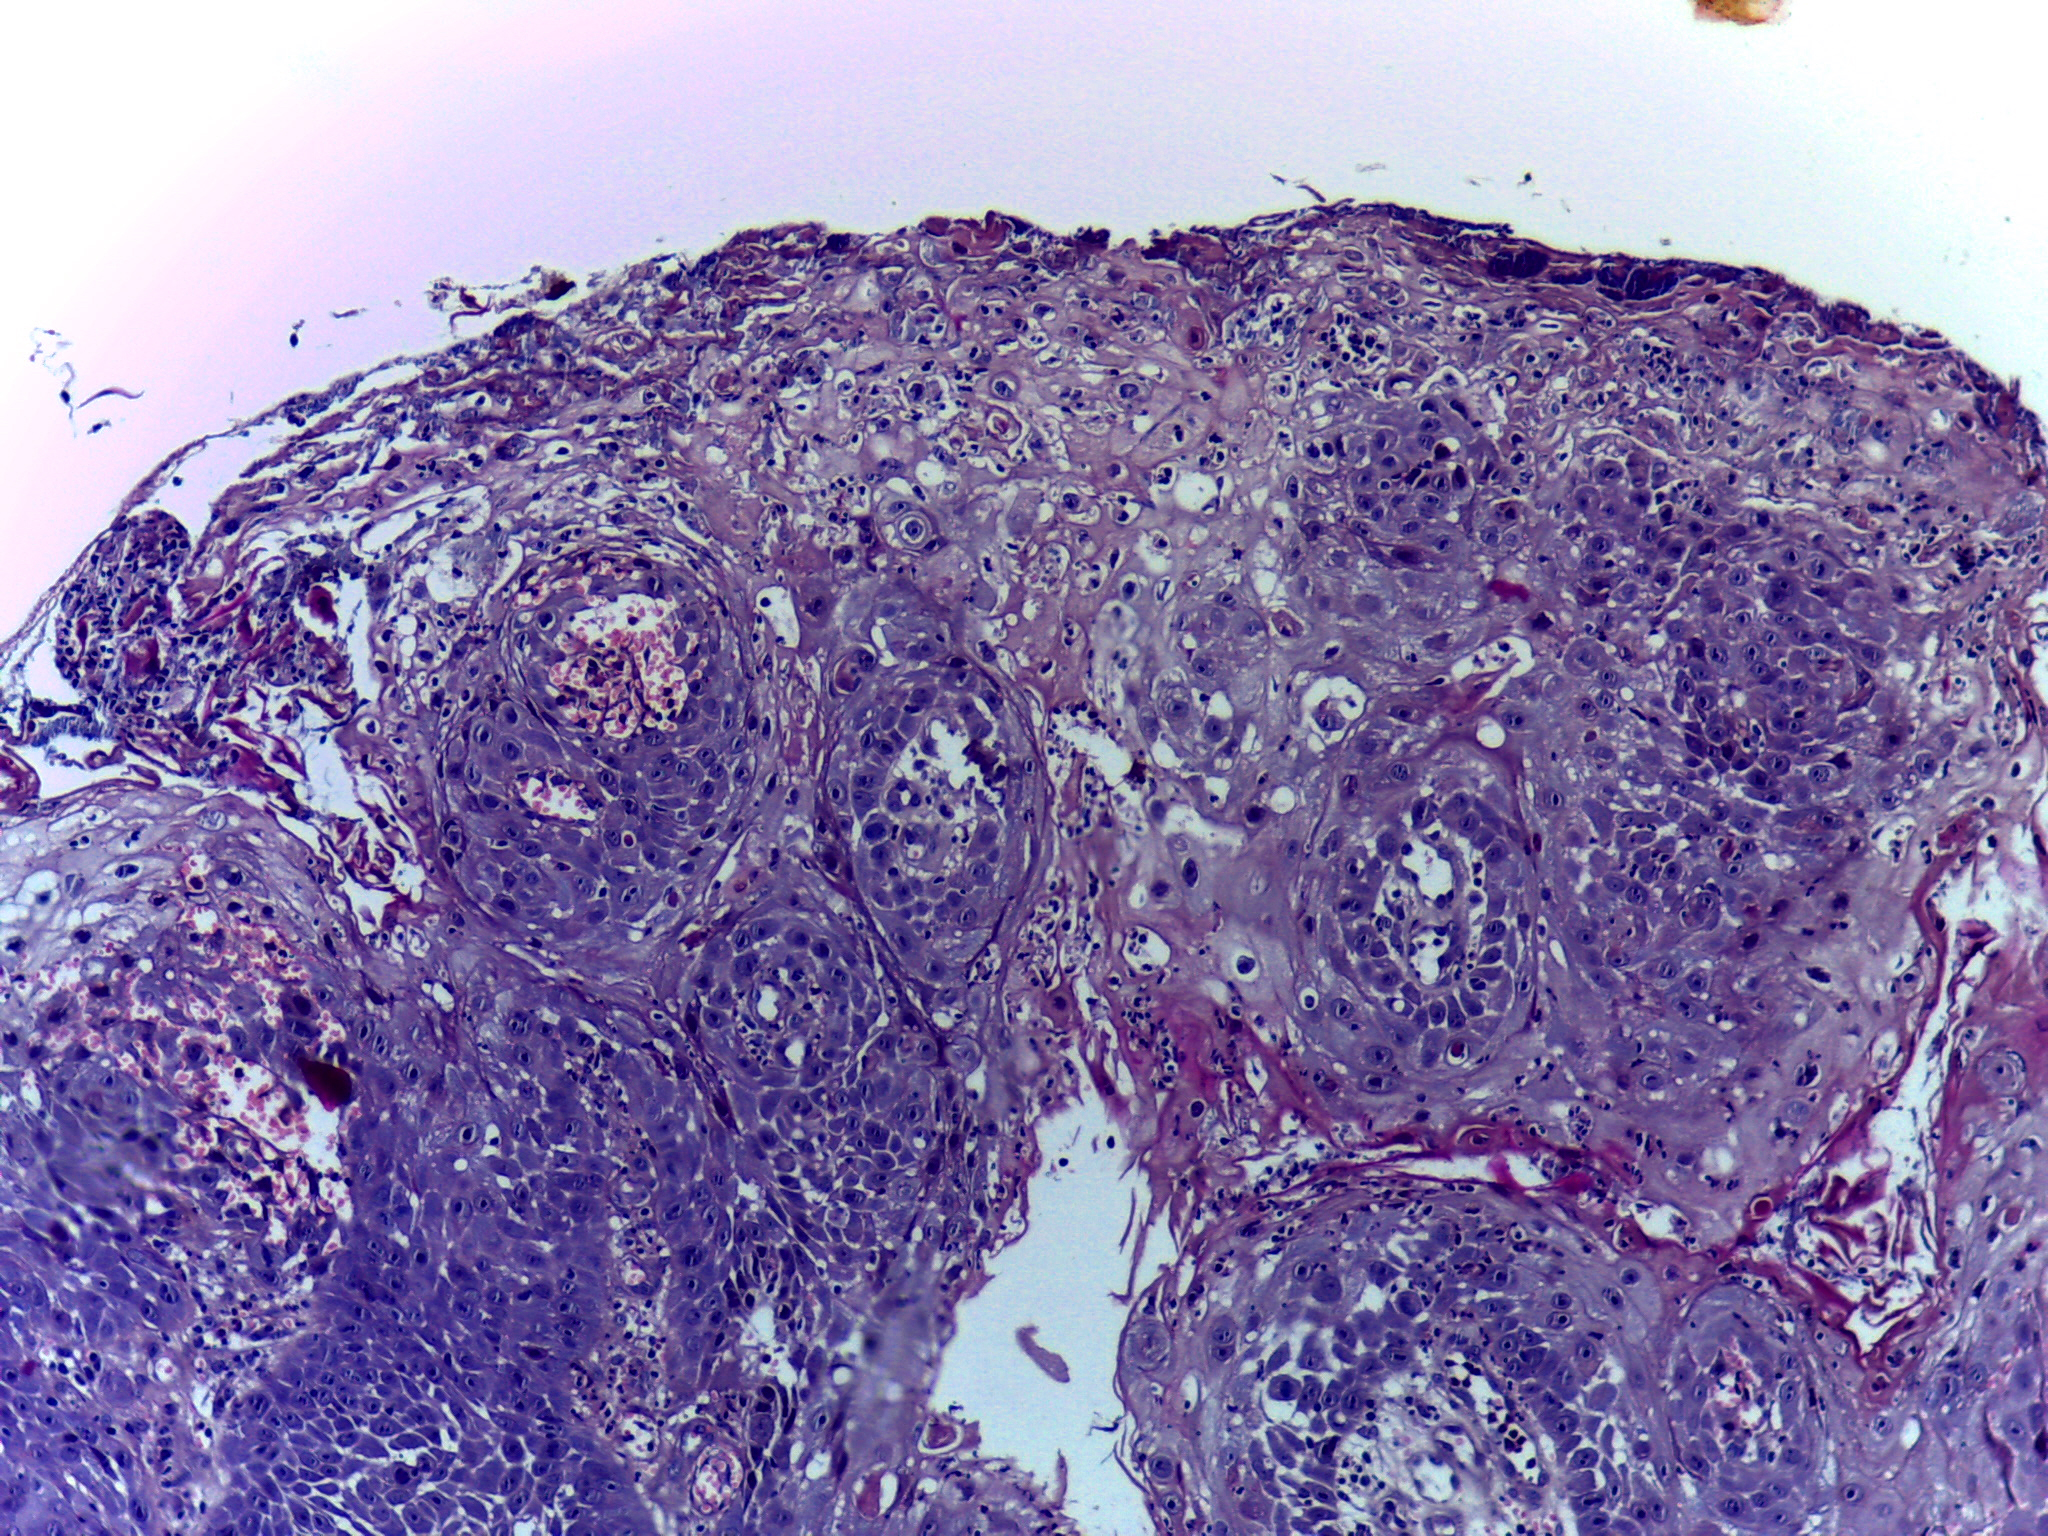
Diagnosis: OSCC